Interaction volume radius: 5 \u00c5
Interaction volume height: 20 \u00c5
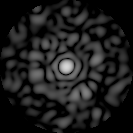
Disorder parameter: 0.8455